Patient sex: F
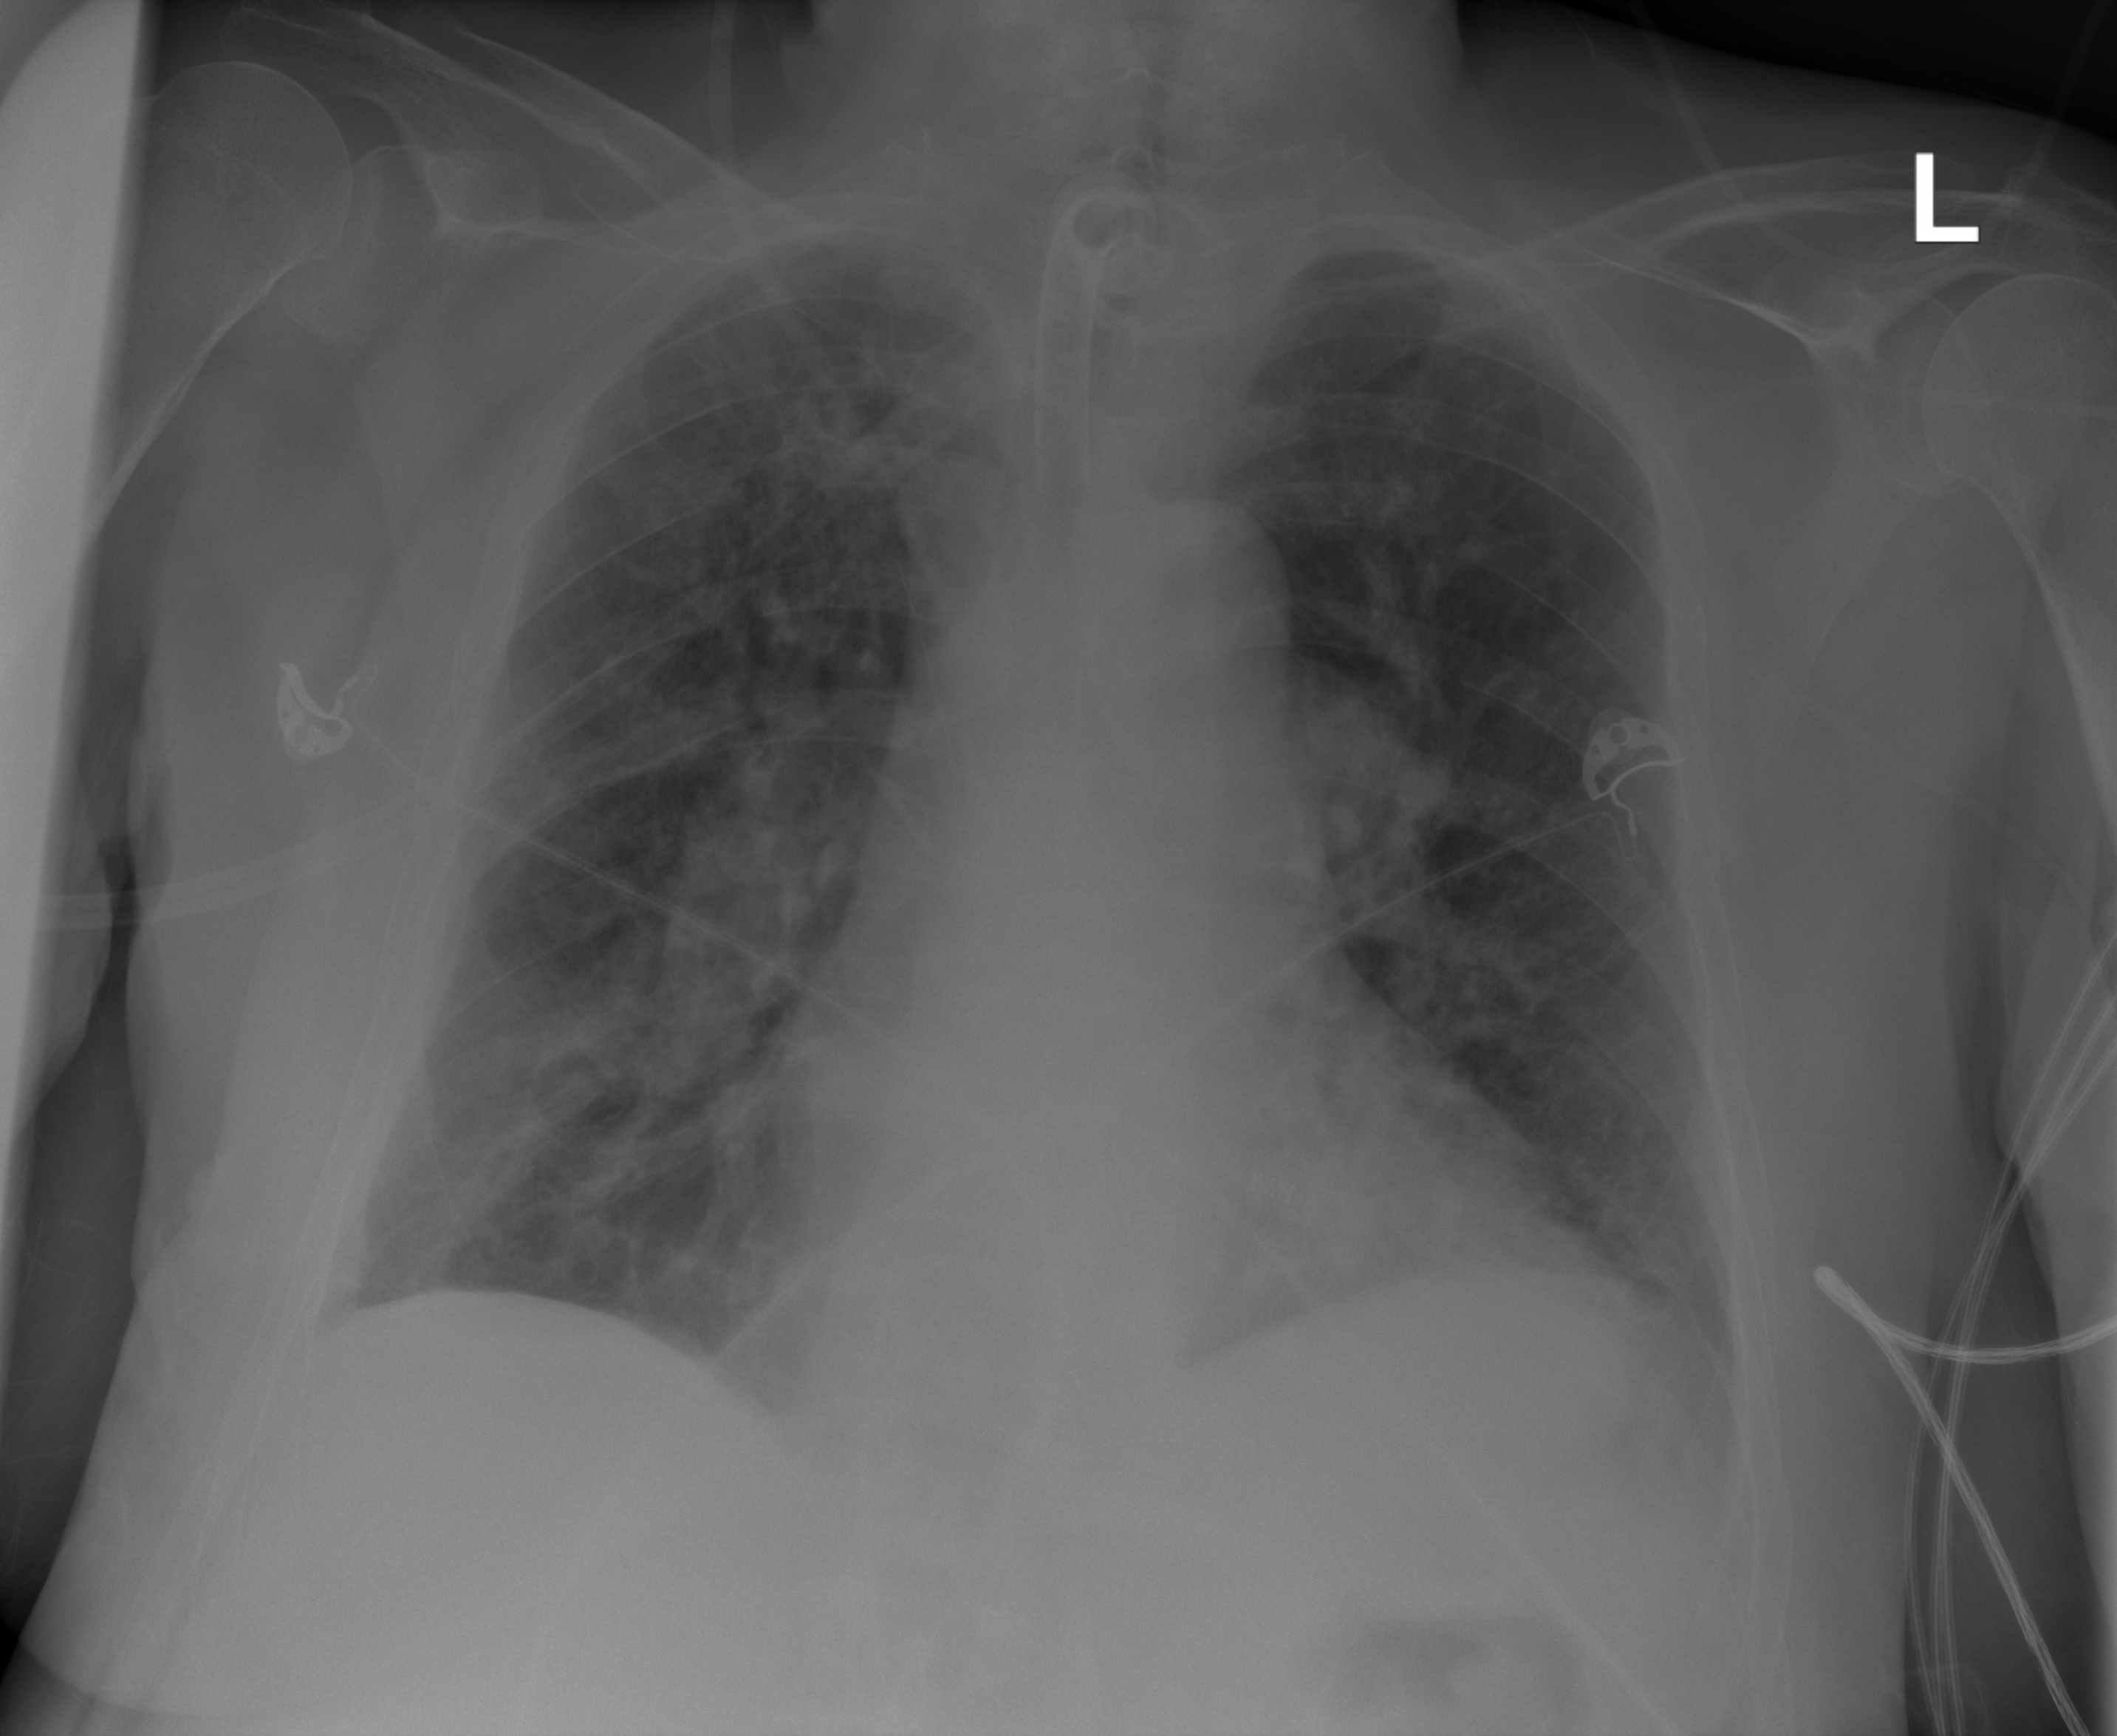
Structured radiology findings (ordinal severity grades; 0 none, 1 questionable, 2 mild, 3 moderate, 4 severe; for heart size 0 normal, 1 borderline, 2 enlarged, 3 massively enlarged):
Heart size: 2
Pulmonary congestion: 2
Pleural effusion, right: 0
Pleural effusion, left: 1
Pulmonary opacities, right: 3
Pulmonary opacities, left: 3
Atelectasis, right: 2
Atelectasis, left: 2